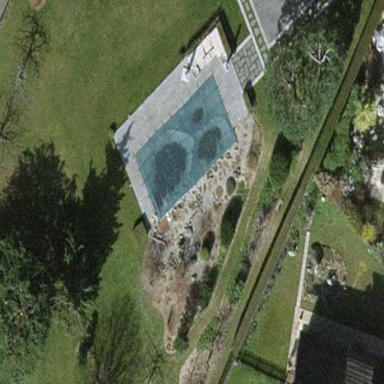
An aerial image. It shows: Swimming pool located in leisure land.